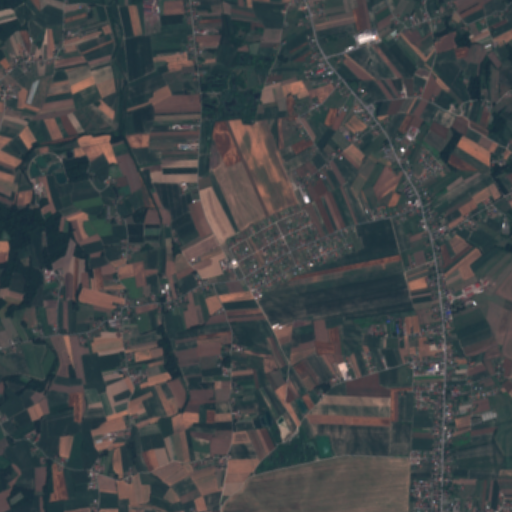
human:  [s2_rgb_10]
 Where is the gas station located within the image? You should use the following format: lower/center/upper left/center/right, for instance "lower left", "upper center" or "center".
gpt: The gas station is located in the upper right of the image.
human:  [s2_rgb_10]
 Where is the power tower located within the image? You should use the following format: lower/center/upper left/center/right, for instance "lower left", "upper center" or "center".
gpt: The power tower is located in the right of the image.
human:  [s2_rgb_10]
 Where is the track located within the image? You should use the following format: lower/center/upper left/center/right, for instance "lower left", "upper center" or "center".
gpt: There is no track in the image.